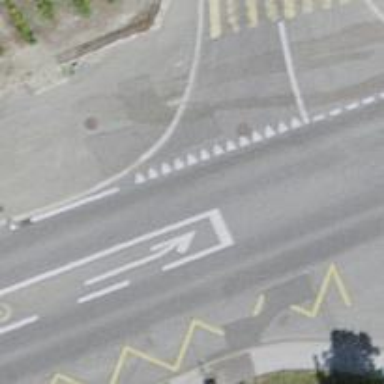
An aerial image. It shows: Roundabout at tertiary road junction.